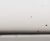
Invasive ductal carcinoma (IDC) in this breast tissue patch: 0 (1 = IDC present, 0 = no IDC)